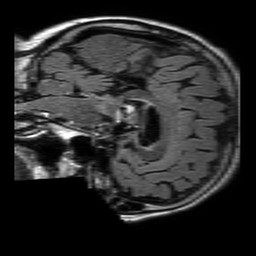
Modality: FLAIR
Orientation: sagittal
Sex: female
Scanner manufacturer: philips
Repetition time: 11 s
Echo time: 0.125 s